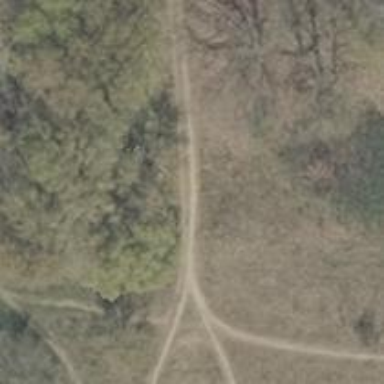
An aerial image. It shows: Dirt path.